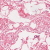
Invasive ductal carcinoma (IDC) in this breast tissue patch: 0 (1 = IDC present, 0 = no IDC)